Interaction volume radius: 10 \u00c5
Interaction volume height: 15 \u00c5
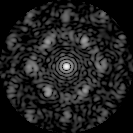
Disorder parameter: 0.6424